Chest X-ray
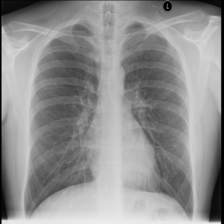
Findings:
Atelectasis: negative
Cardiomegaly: negative
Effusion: negative
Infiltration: negative
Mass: negative
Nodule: negative
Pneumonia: negative
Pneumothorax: negative
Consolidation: negative
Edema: negative
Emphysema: negative
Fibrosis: negative
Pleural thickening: negative
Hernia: negative